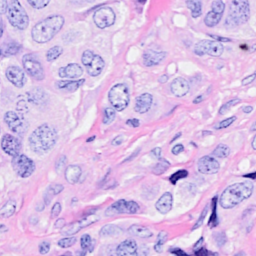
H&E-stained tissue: Breast